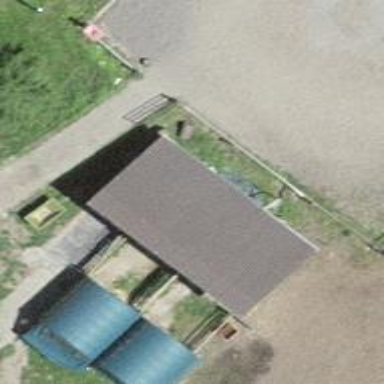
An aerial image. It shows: Hangar building.